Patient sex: M
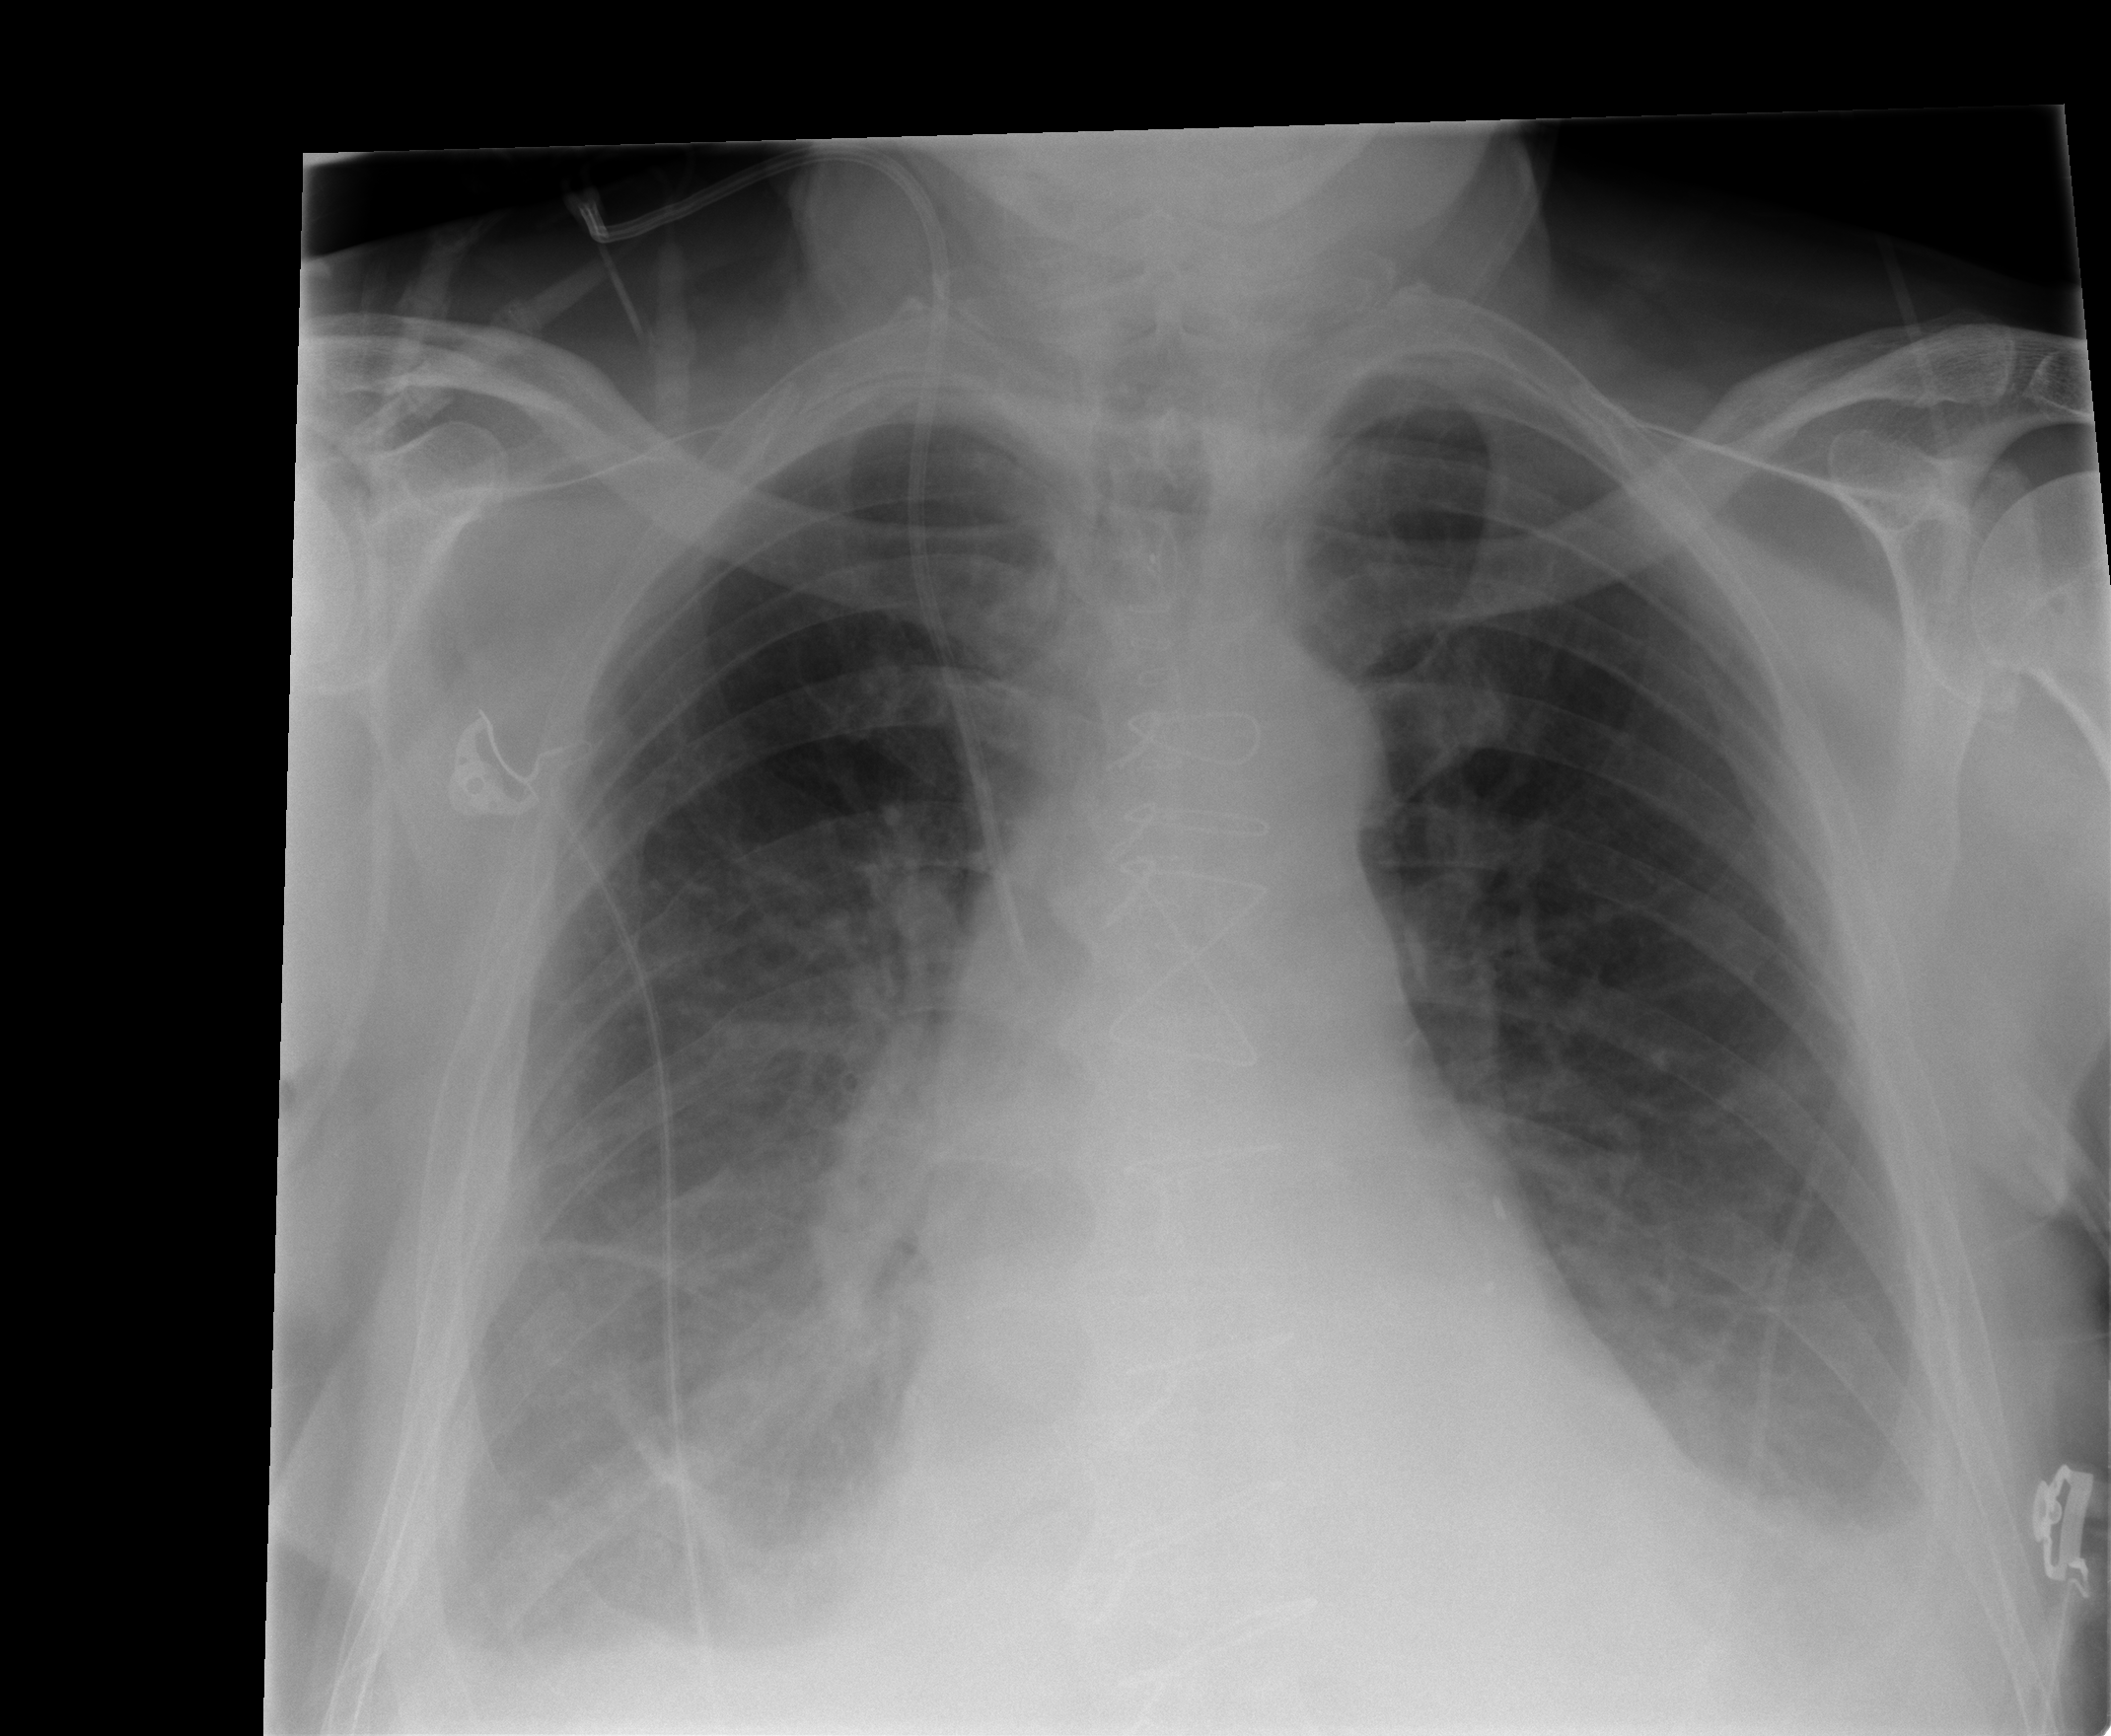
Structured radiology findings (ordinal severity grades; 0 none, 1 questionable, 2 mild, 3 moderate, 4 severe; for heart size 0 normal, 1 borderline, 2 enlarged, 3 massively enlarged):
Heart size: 0
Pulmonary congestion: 2
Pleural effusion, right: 2
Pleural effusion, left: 2
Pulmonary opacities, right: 1
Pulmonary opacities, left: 0
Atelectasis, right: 2
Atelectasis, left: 2